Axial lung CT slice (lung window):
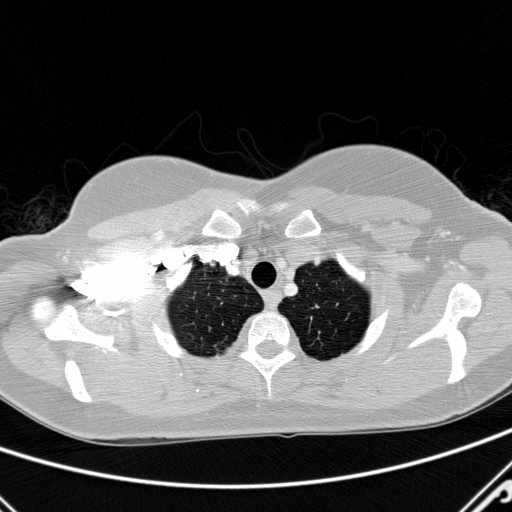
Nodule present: no